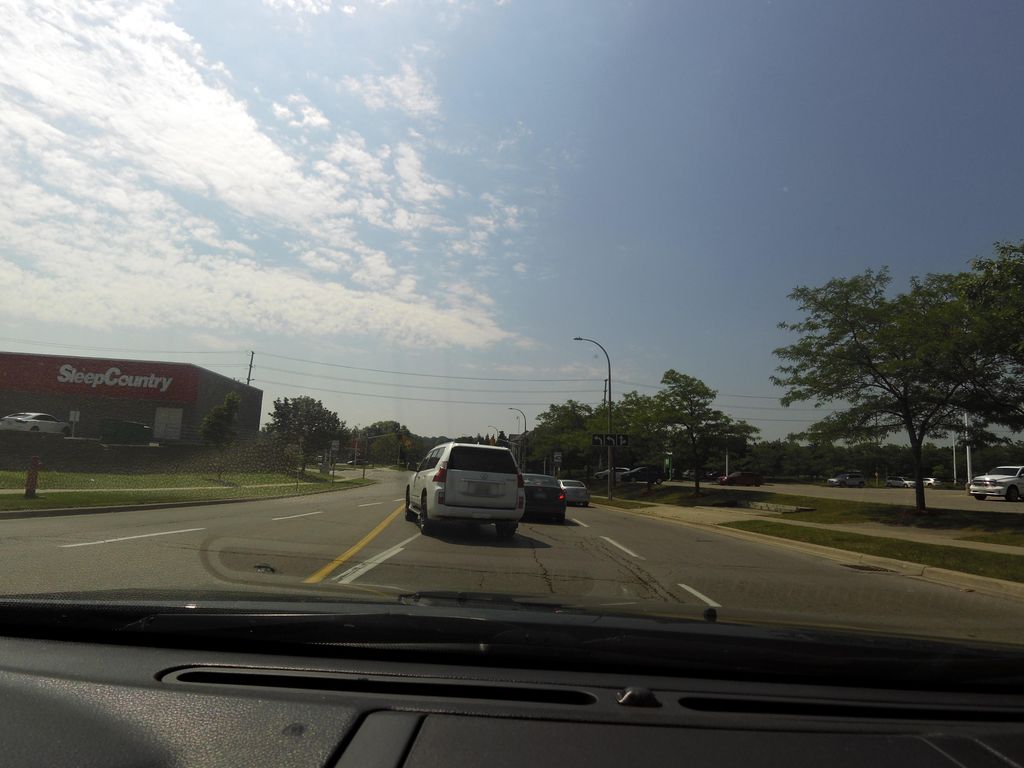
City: hamilton